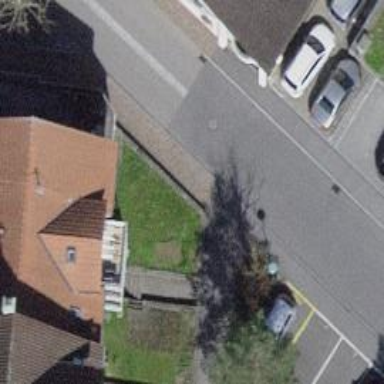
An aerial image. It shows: Bollard barrier.